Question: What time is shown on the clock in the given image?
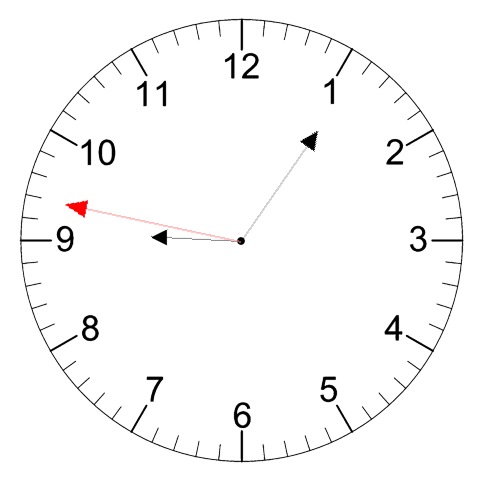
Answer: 09:05:47